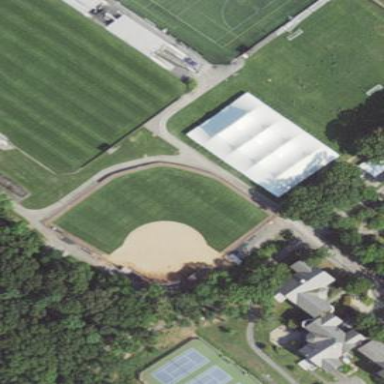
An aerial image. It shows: Softball pitch for leisure land activities.